Question: I'm looking for a Javascript charting framework that allows for non-uniform x-axis spacing. I have perused JS charting frameworks, but the online documentation that I have found universally does not make clear whether or not the tool allows irregularly-spaced x-axis values.
I know that one solution is to just resample my data at the GCD of my data points, but that is impractical given the size of my dataset. Instead, it would be most beneficial if I could simply plot only the x-axis values I choose.
Is there any tool that contains this capability?
Edit: It's fine if the chart has a uniform axis, but I want my data source to be non-uniform. In other words, it's ok if my axis goes '1 2 3 4 5 6 7', but I might only want to plot data at '2 3 5 7'.
Edit 2: What I really want is a JS library that can make a plot look like this:

which is easily generated by the following MATLAB code:
'''
t = [ 13.23, 105.81, 196.40]; y = [ 10, 11.5, 14.8]; plot(t,y);
hold on
plot(t,y,'o','MarkerSize',6)
axis([0 200 0 20])
'''
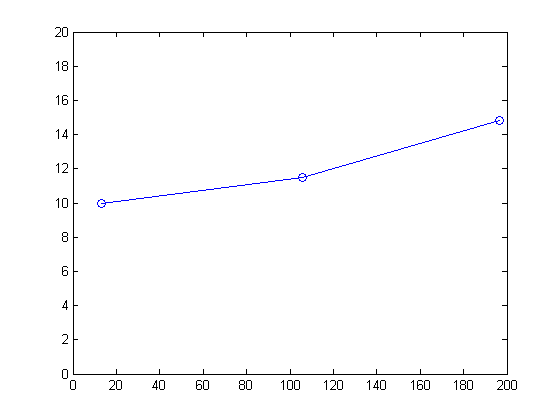
Answer: Ah, what the heck. Using, for example, <URL>:
'''
$.plot("#placeholder", [
[[13.23, 10], [105.81, 11.5], [196.40, 14.8]]
],{
xaxis: { min: 0, max: 200 },
yaxis: { min: 0, max: 20 }
});
'''